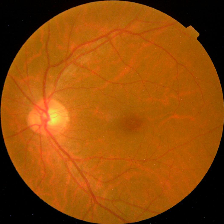
Diabetic retinopathy grade: No DR